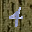
Label: 4